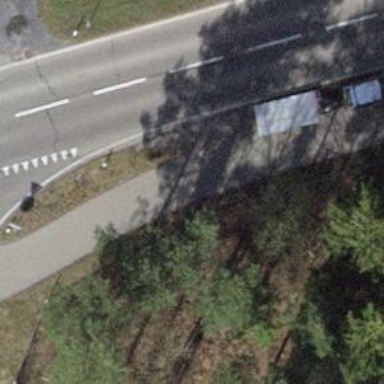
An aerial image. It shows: Asphalt path.